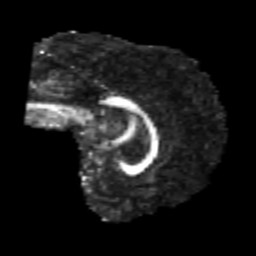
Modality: FA
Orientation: sagittal
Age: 22
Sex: male
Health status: healthy
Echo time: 0.074 s